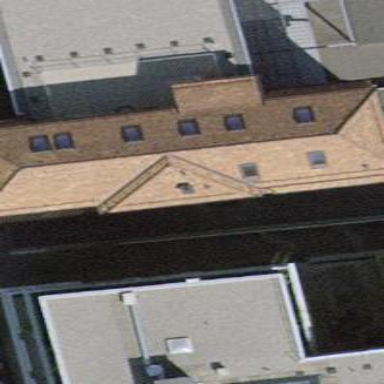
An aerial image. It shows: Office building.